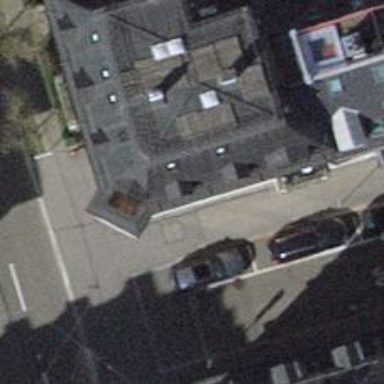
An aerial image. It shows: Unique quadruple saltbox-shaped roof outlines building with multiple apartments.